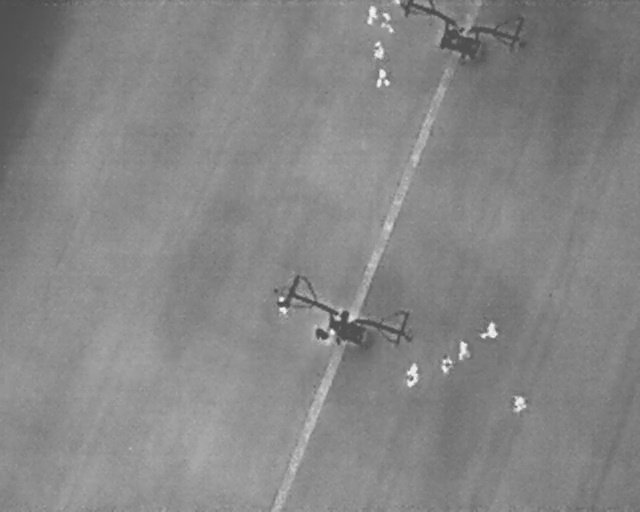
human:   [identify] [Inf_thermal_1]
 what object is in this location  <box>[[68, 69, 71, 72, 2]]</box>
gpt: <ref>1 medium person at the bottom</ref>

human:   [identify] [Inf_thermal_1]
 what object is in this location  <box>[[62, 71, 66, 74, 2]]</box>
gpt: <ref>1 large person at the bottom</ref>

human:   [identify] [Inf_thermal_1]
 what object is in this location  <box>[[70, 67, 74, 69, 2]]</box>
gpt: <ref>1 medium person at the right</ref>

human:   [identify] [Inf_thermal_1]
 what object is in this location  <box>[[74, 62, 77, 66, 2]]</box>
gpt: <ref>1 large person at the right</ref>

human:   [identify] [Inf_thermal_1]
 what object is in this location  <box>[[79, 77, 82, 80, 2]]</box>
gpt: <ref>1 medium person at the bottom right</ref>